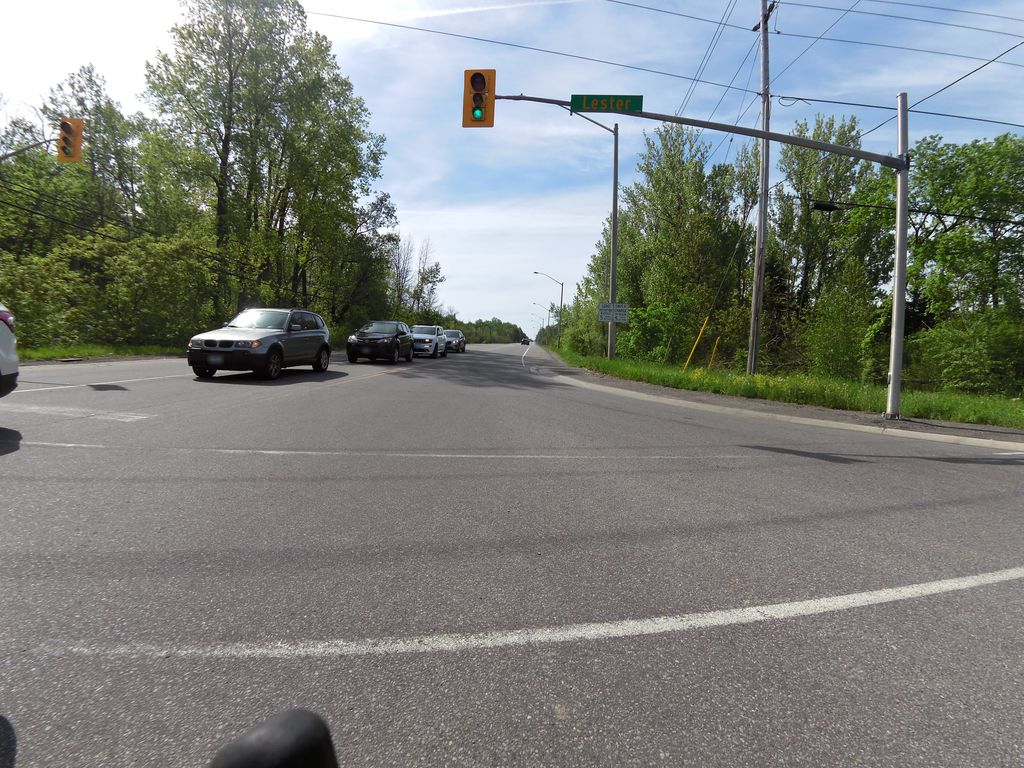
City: ottawa-gatineau